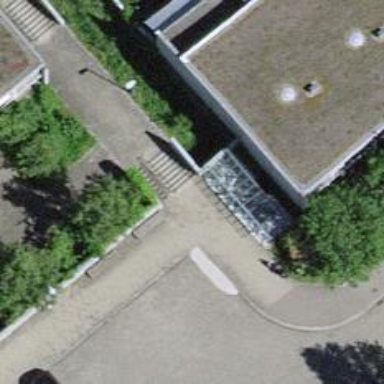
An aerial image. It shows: Road with steps.